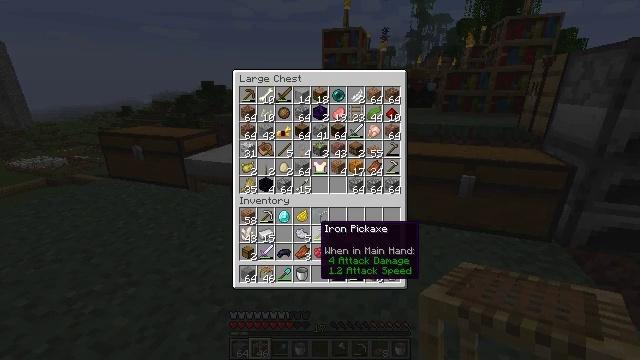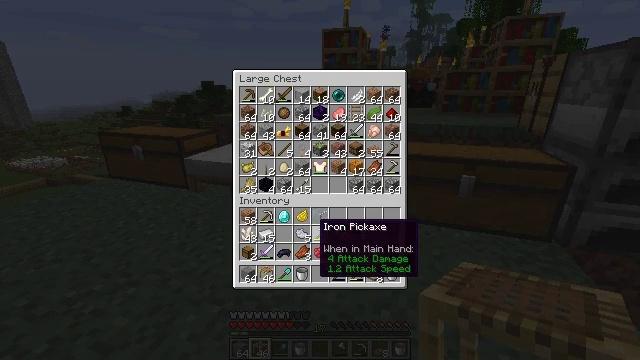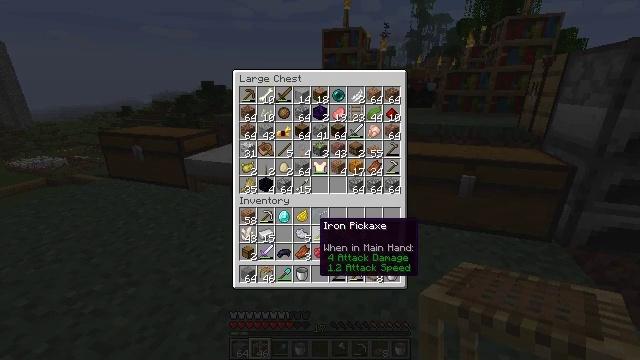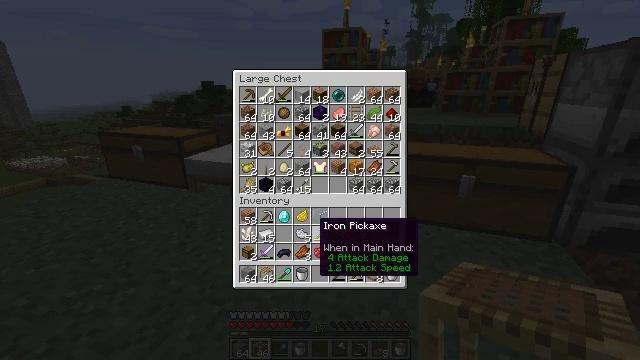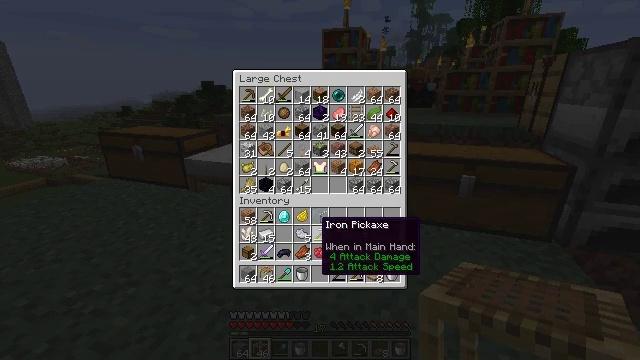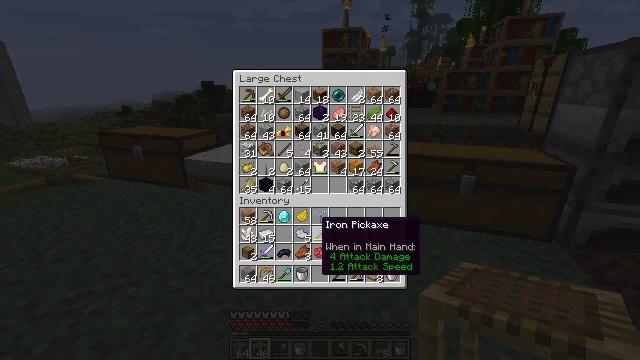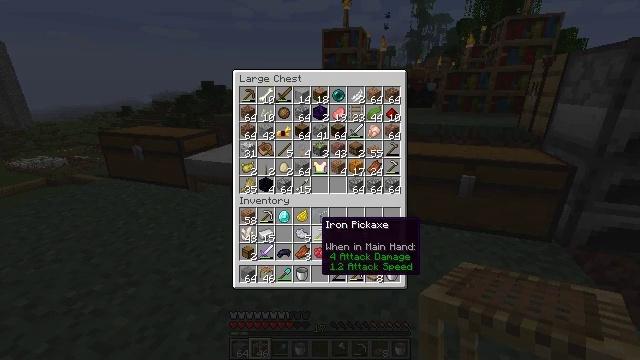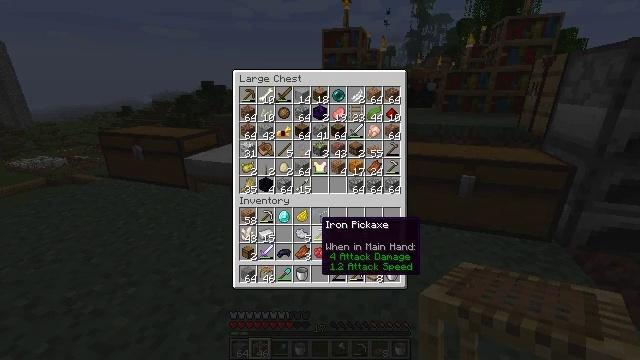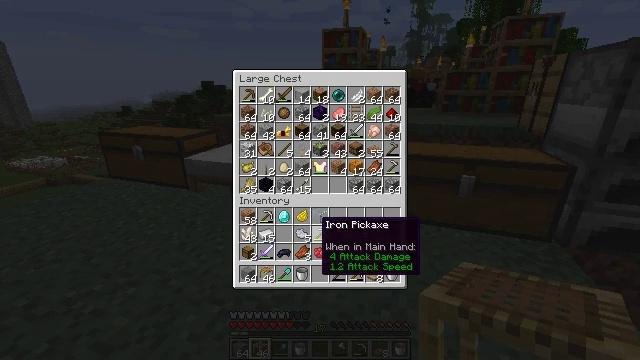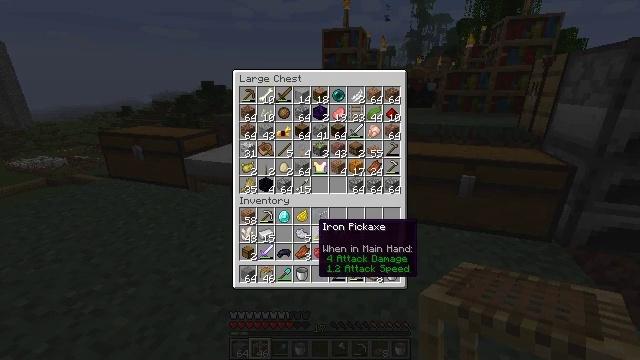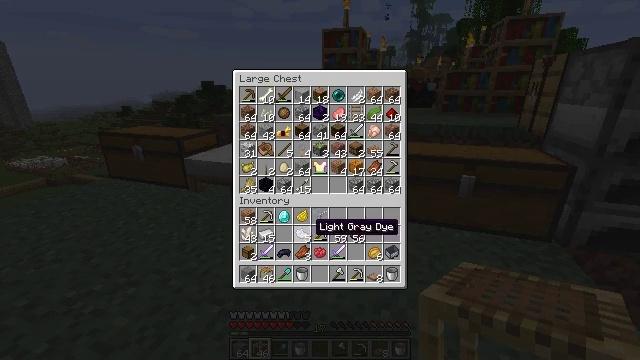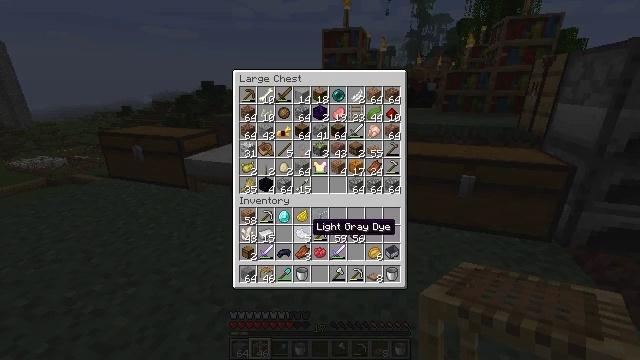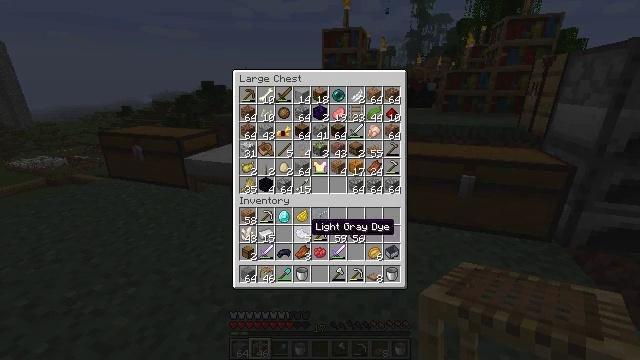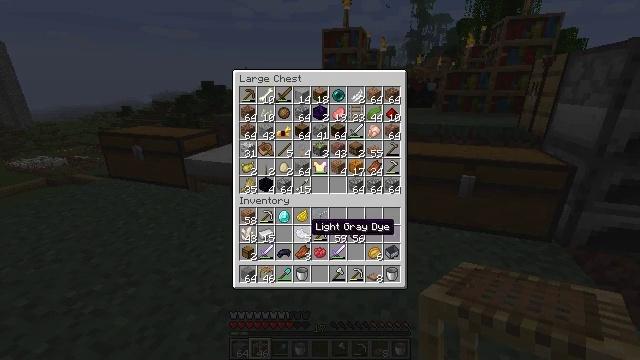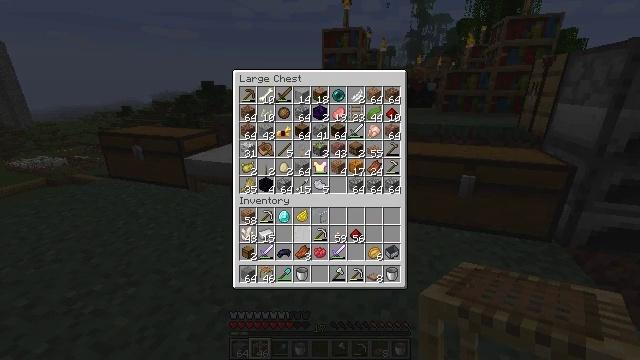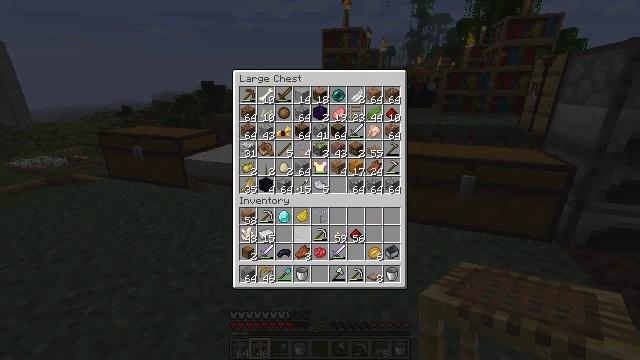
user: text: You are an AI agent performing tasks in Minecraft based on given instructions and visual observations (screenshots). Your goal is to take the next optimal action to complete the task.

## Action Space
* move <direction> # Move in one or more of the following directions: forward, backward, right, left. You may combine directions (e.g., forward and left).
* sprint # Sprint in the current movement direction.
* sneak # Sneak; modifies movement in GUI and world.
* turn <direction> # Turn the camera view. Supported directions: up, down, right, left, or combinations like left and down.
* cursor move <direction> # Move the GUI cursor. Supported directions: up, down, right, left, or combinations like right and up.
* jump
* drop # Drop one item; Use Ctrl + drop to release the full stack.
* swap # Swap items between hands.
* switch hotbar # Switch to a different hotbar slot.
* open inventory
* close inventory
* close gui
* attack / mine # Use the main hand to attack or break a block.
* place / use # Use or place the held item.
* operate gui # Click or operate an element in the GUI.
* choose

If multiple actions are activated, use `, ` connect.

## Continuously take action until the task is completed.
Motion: motion action
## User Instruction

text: Create iron bars from iron ingots in the crafting table.
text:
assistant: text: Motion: sneak
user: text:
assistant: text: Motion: sneak
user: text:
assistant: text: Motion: sneak
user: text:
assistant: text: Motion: sneak
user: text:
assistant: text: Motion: sneak
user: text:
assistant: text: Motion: sneak
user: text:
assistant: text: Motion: sneak
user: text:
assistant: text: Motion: sneak
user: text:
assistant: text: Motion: sneak
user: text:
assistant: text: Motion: sneak
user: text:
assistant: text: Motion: sneak
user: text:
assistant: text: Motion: sneak
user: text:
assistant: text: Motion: sneak
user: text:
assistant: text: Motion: sneak, operate gui
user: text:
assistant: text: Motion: sneak, operate gui
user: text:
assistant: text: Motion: sneak, operate gui
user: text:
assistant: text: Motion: sneak, cursor move up
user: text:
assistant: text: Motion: sneak
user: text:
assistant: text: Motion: sneak
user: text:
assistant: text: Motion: sneak
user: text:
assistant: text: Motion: sneak
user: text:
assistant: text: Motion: sneak
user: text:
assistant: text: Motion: sneak, operate gui
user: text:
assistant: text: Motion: sneak, operate gui
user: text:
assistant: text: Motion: sneak, operate gui
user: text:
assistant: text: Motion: sneak
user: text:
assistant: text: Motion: sneak
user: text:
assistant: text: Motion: sneak
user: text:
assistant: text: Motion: sneak
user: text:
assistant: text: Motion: sneak, operate gui